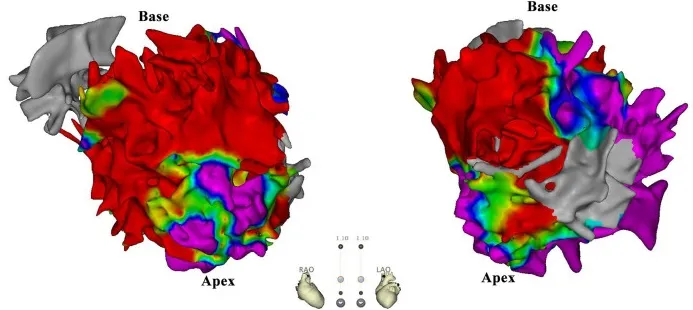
Scar distribution in endocardium. Bipolar voltage map of the left ventricular endocardium. Scar cutoff is set at <0.5 mV (red area); border zone is set at 0.5-1.5 mV. Note predilection of scar distribution to basal septal endocardium of left ventricular.
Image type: radiology (mri)